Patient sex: M
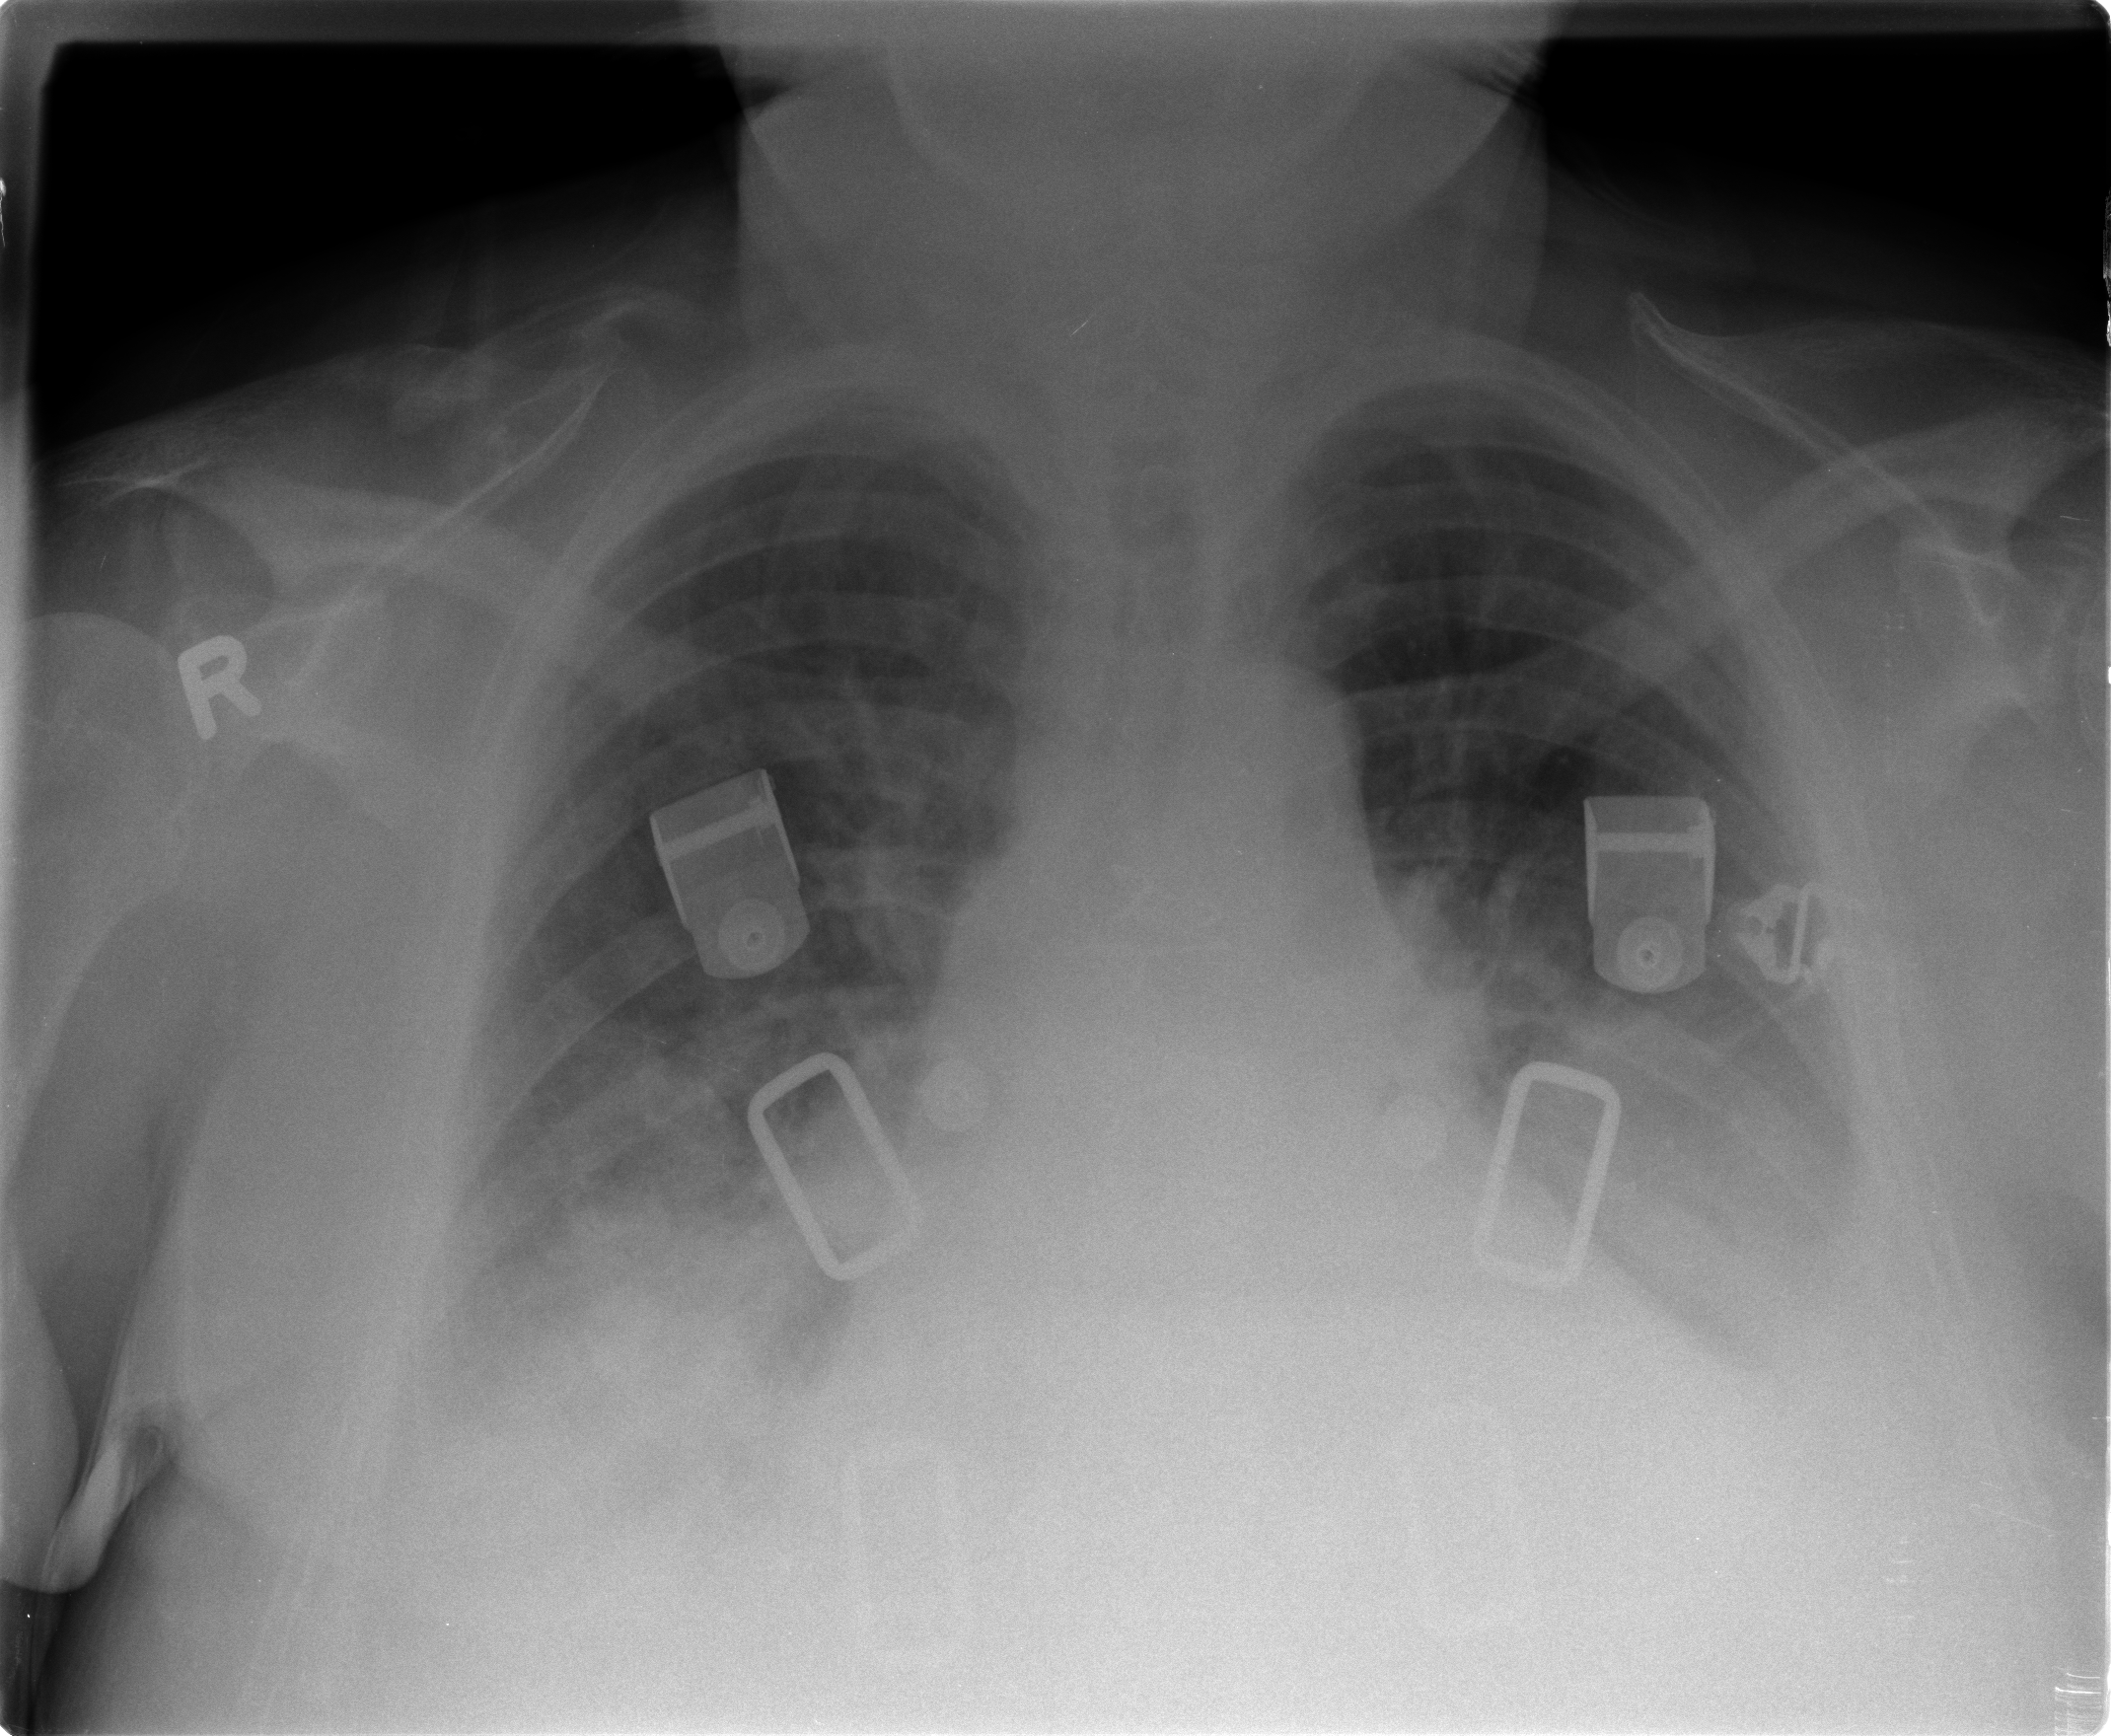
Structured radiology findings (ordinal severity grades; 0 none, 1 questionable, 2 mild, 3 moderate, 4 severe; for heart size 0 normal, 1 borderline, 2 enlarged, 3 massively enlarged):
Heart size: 2
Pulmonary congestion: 1
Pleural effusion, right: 2
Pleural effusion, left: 2
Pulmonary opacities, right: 2
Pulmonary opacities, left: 2
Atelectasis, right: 2
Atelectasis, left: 2